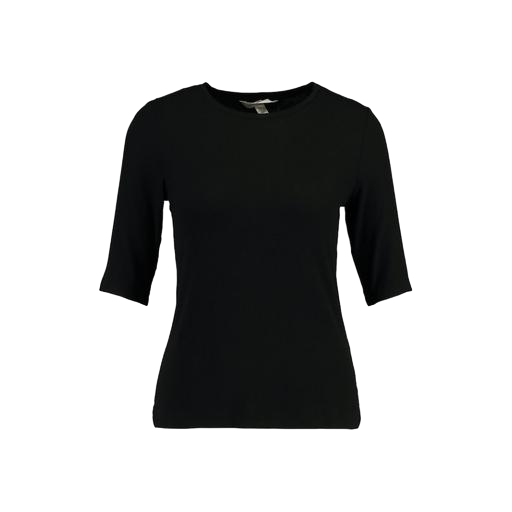
black three-quarter-sleeve top only macy, black t-shirt basique jersey, black elbow-sleeve top only macy, white background